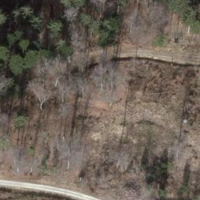
EUNIS habitat code: 44
Species observed at this site:
Aphantopus hyperantus